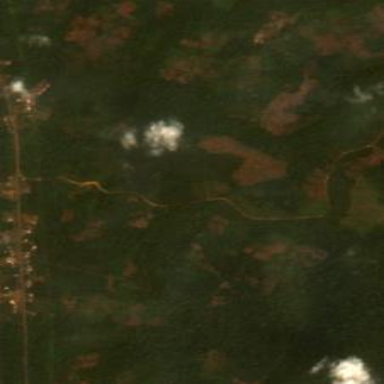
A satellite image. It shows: Orchard filled with oil palms. The main crop is palm.